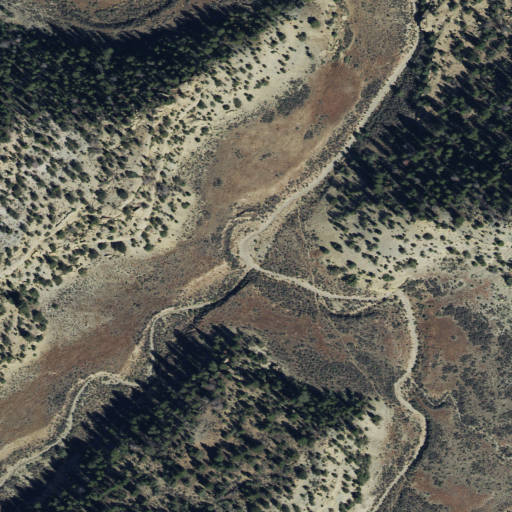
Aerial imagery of valley in Utah named Left Fork Big Asphalt Canyon containing shrub and evergreen forest